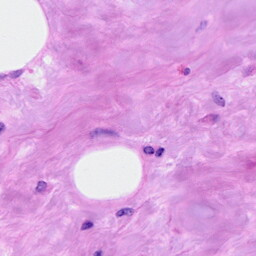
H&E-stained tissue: Breast